Question: I'm trying to create a tableView with grouped style as shown below in the image using swift

how do i go ahead with following issues :
1. I need to add or remove Sections and CellView at runtime in table. 1st section i.e Food will be always same but other remaining sections are dynamic add or removed like Fruits,Vegetables etc.
2. I need to customize Section Header for every new added sections.
Thanks,
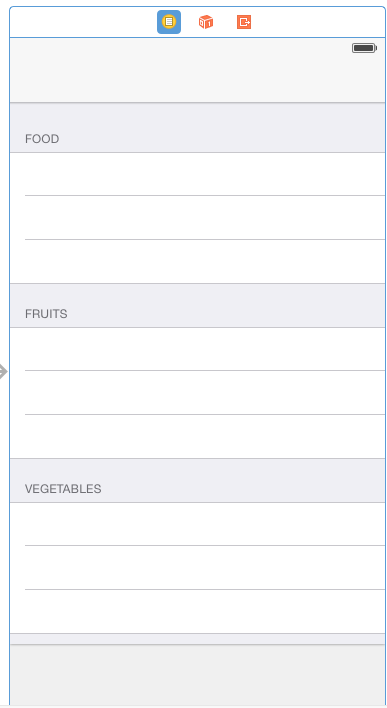
Answer: To update the section headers you will simply have an array of all of your header titles, then update that array to contain the correct titles to the corresponding section index.
So have a instance variable something like...
'var sectionHeaders: String = ["Food", "Fruit", "Vegetables"]'
Then implement this method:
'''
override func tableView(tableView: UITableView!, viewForHeaderInSection section: Int) -> UIView! {
var label : UILabel = UILabel()
label.text = self.sectionHeaders[section]
return label
}
'''
After you update the title array you will either want to update or remove a section. To do this use these two methods
'''
func insertSections(_ sections: NSIndexSet,withRowAnimation animation: UITableViewRowAnimation)
'''
and
'''
func deleteSections(_ sections: NSIndexSet, withRowAnimation animation: UITableViewRowAnimation)
'''
Also this method may also come in handy,
'''
func moveSection(_ section: Int, toSection newSection: Int)
'''